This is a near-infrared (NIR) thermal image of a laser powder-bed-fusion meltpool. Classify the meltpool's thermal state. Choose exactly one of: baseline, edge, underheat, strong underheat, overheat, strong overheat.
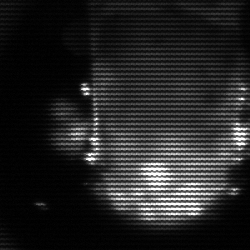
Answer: baseline